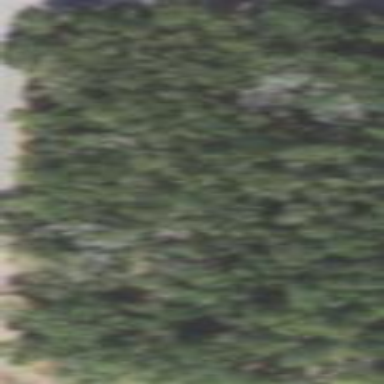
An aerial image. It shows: Mixed leaf woodland.